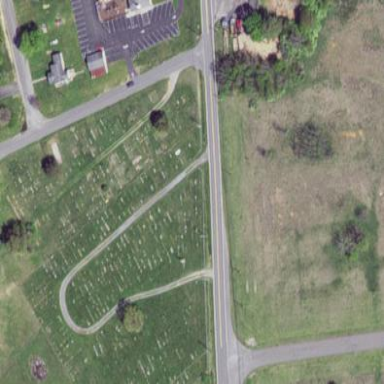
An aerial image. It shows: Graveyard.